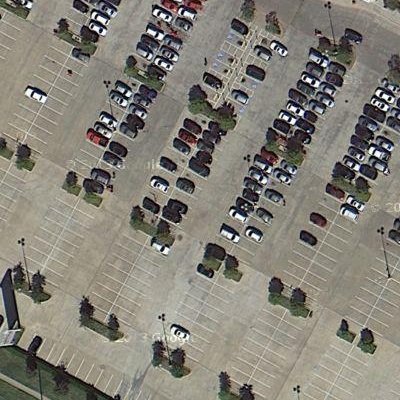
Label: gParking